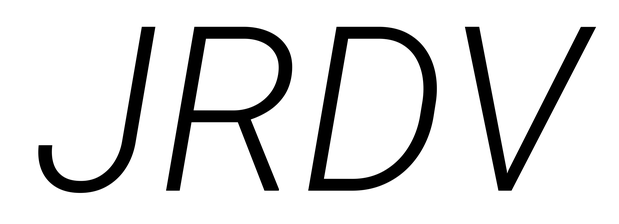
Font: Roboto-Italic_Light_Italic